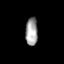
Tissue: prostate
Cell type: Epithelial cells
Senescence score: 0.341
Nuclear area (px): 330
Mean DAPI intensity: 161.424